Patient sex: F
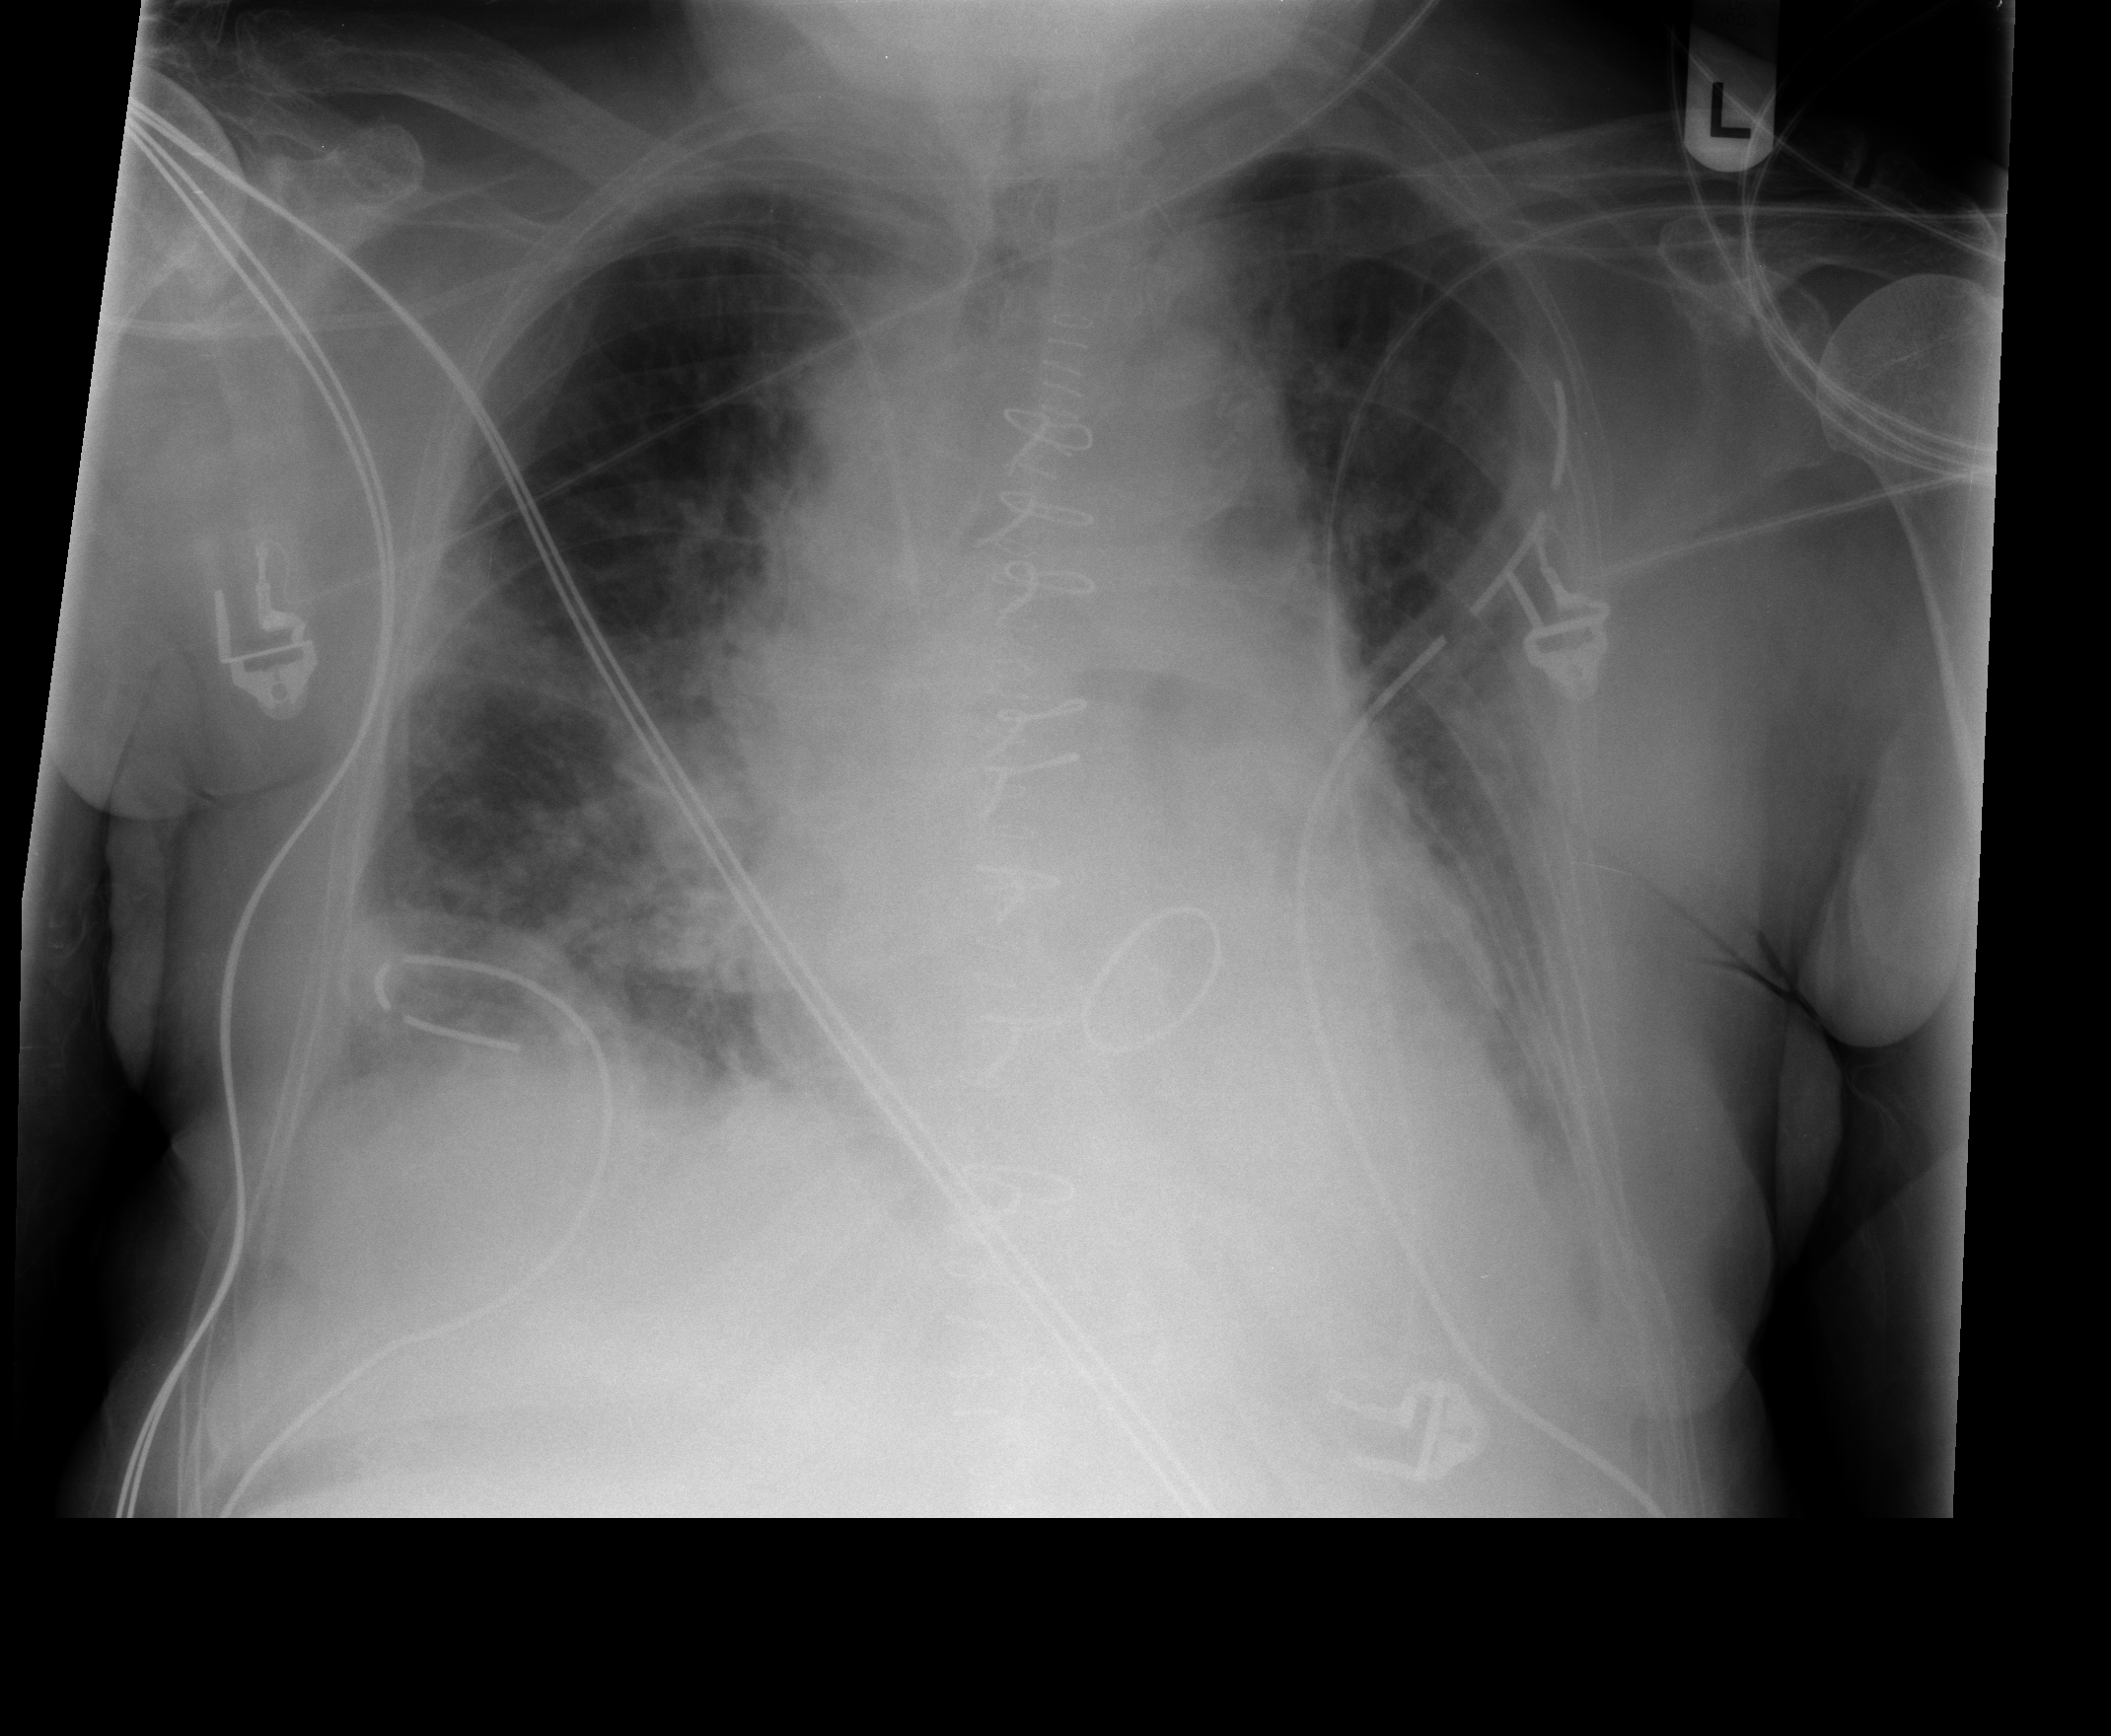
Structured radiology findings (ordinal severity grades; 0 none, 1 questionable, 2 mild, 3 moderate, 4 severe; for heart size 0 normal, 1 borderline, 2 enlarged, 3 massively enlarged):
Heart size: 2
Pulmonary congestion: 2
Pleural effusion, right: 1
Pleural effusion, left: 1
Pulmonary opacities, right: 2
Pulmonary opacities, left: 1
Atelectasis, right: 2
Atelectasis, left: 2